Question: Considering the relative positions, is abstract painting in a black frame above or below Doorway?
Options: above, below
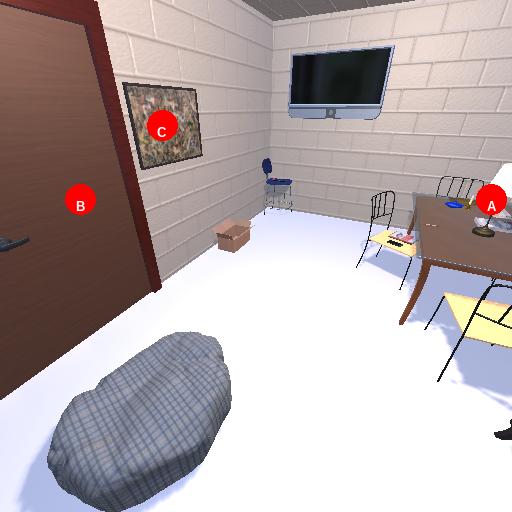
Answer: above